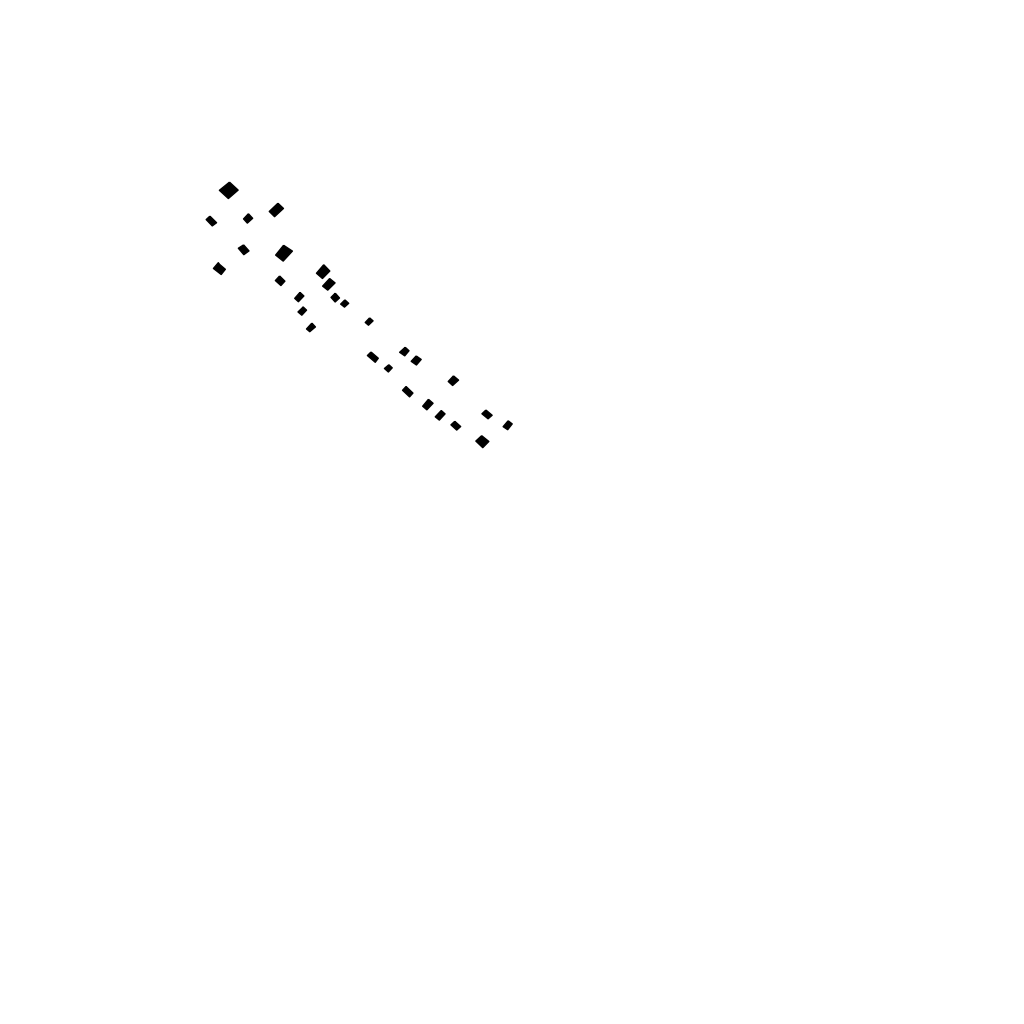
Tags: overhead vector_map, recreation, residential, individual_rise, density_1, Building, 1.0 km²